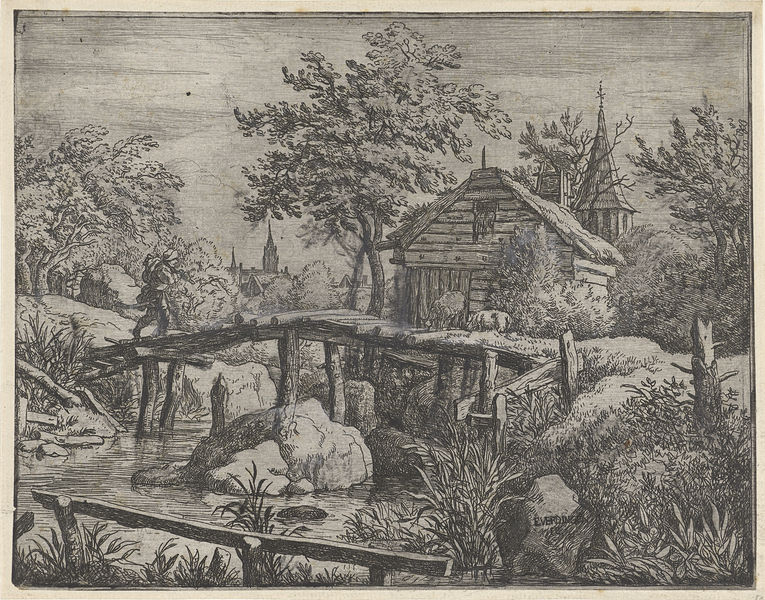
Titel: Man op houten brug
Künstler: Allaert van Everdingen
Standort: Amsterdam
Institution: Rijksmuseum
Schlagwörter: stein, brücke, kirche, church, men, black, painting, plant, railing, wooden, stich, wood, man, rock, rocks, sky, stone, tree, building, house, landscape, water, tower, trees, village, forest, grass, reeds, river, stream, plants, drawing, animals, sketch, bridge, fence, person, human, stump, trunk, ink, engraving, weather, animal, farm, gras, mill, cottage, figure, pen and ink, sheep, spire, sheeps, stones, barn, air, bag, bark, mound, weather vane, flusd, stream\, rickety, vane, weatehrvane